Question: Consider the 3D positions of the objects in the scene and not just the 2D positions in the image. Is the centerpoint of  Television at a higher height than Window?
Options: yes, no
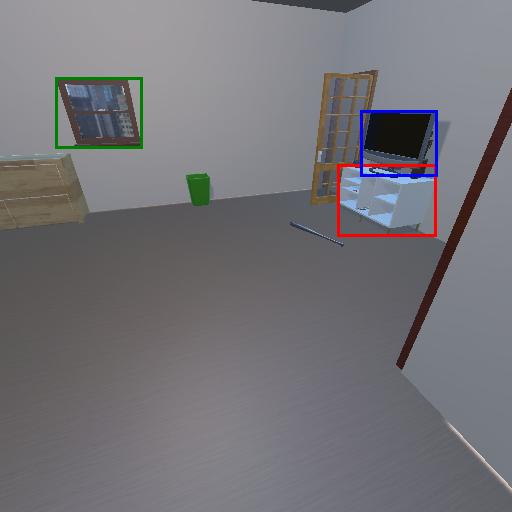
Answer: yes